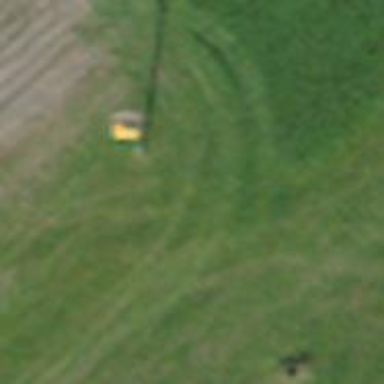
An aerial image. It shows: Power pole.